Field crop: maize
Growth stage: 2
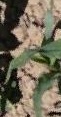
Species: maize